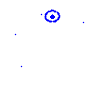
Particle: proton